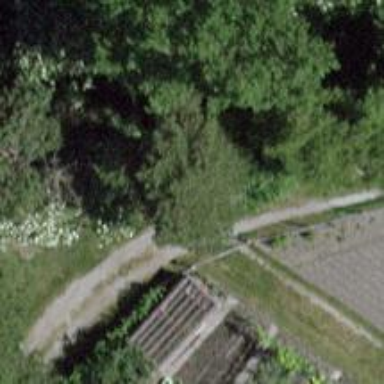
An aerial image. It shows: Gate.